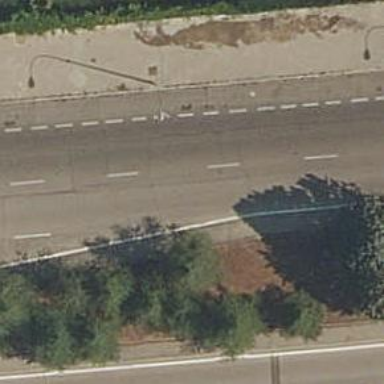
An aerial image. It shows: Tertiary road.